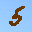
Label: 5